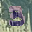
Label: 3